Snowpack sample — Buffalo Mountain, Silverthorne, Colorado, USA (1/25/25, 10:11 AM MST)
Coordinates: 39.6222, -106.1139
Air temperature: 22 °F
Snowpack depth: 110 cm
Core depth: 10 cm
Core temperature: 46.4 °F
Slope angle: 12°, slope face: 102°
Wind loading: high
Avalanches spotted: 0
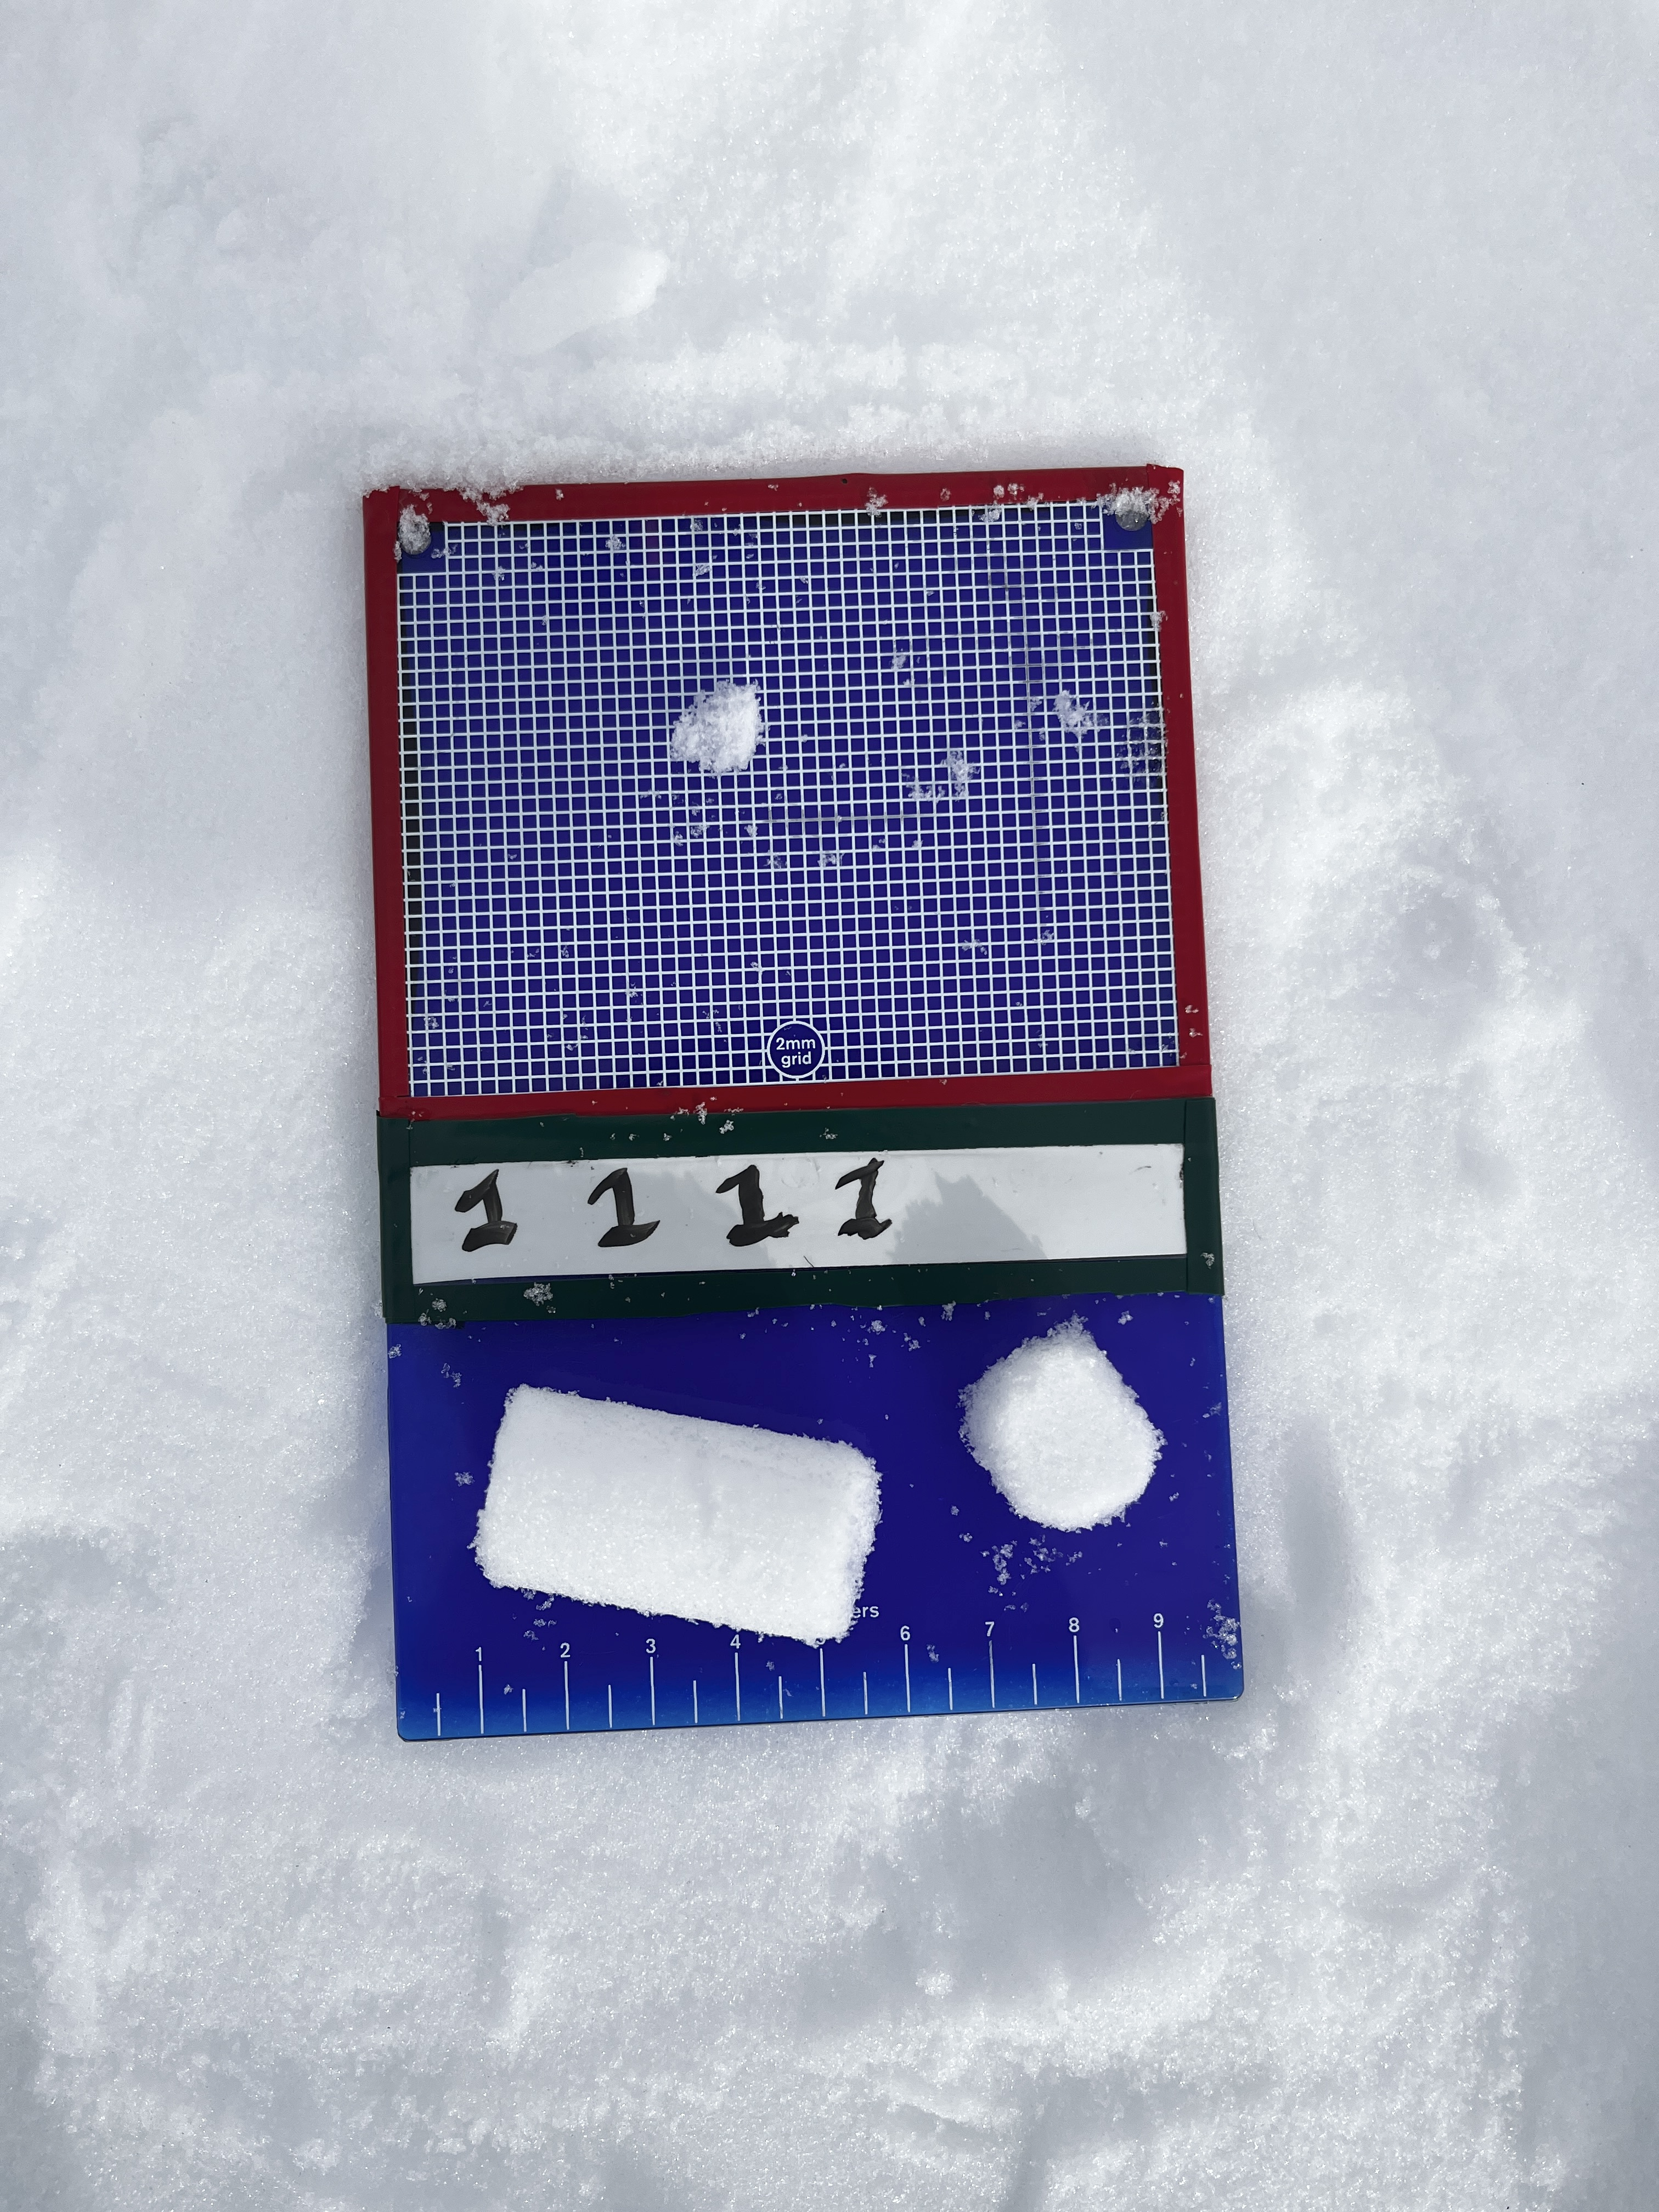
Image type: crystal_card
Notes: No avalanches nearby, collected on the outskirts of a fire break 15 meters from the treeline, on way to Buffalo and Red Mountain